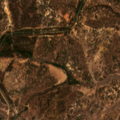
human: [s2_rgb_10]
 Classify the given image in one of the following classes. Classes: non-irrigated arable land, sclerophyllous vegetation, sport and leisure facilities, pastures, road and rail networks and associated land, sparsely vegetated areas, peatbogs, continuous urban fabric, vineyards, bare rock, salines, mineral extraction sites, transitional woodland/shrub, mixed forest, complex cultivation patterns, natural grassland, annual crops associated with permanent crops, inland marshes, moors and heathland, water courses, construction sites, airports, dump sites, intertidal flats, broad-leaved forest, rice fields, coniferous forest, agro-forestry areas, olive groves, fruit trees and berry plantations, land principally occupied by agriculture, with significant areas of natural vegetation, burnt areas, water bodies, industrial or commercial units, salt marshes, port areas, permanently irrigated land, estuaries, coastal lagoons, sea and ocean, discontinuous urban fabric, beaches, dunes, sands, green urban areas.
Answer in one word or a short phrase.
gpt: agro-forestry areas, broad-leaved forest